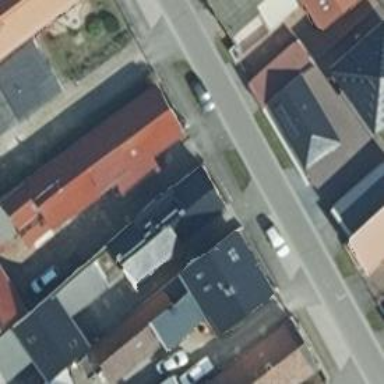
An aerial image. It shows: Simple and straightforward house.